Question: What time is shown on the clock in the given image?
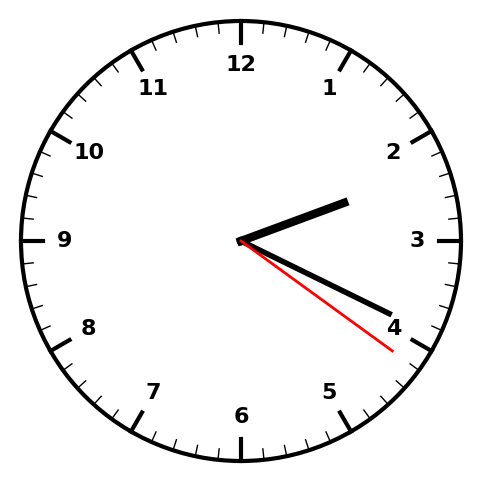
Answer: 02:19:21